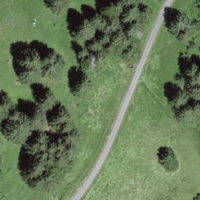
EUNIS habitat code: 25
Species observed at this site:
Caltha palustris
Pulmonaria mollis